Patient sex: M
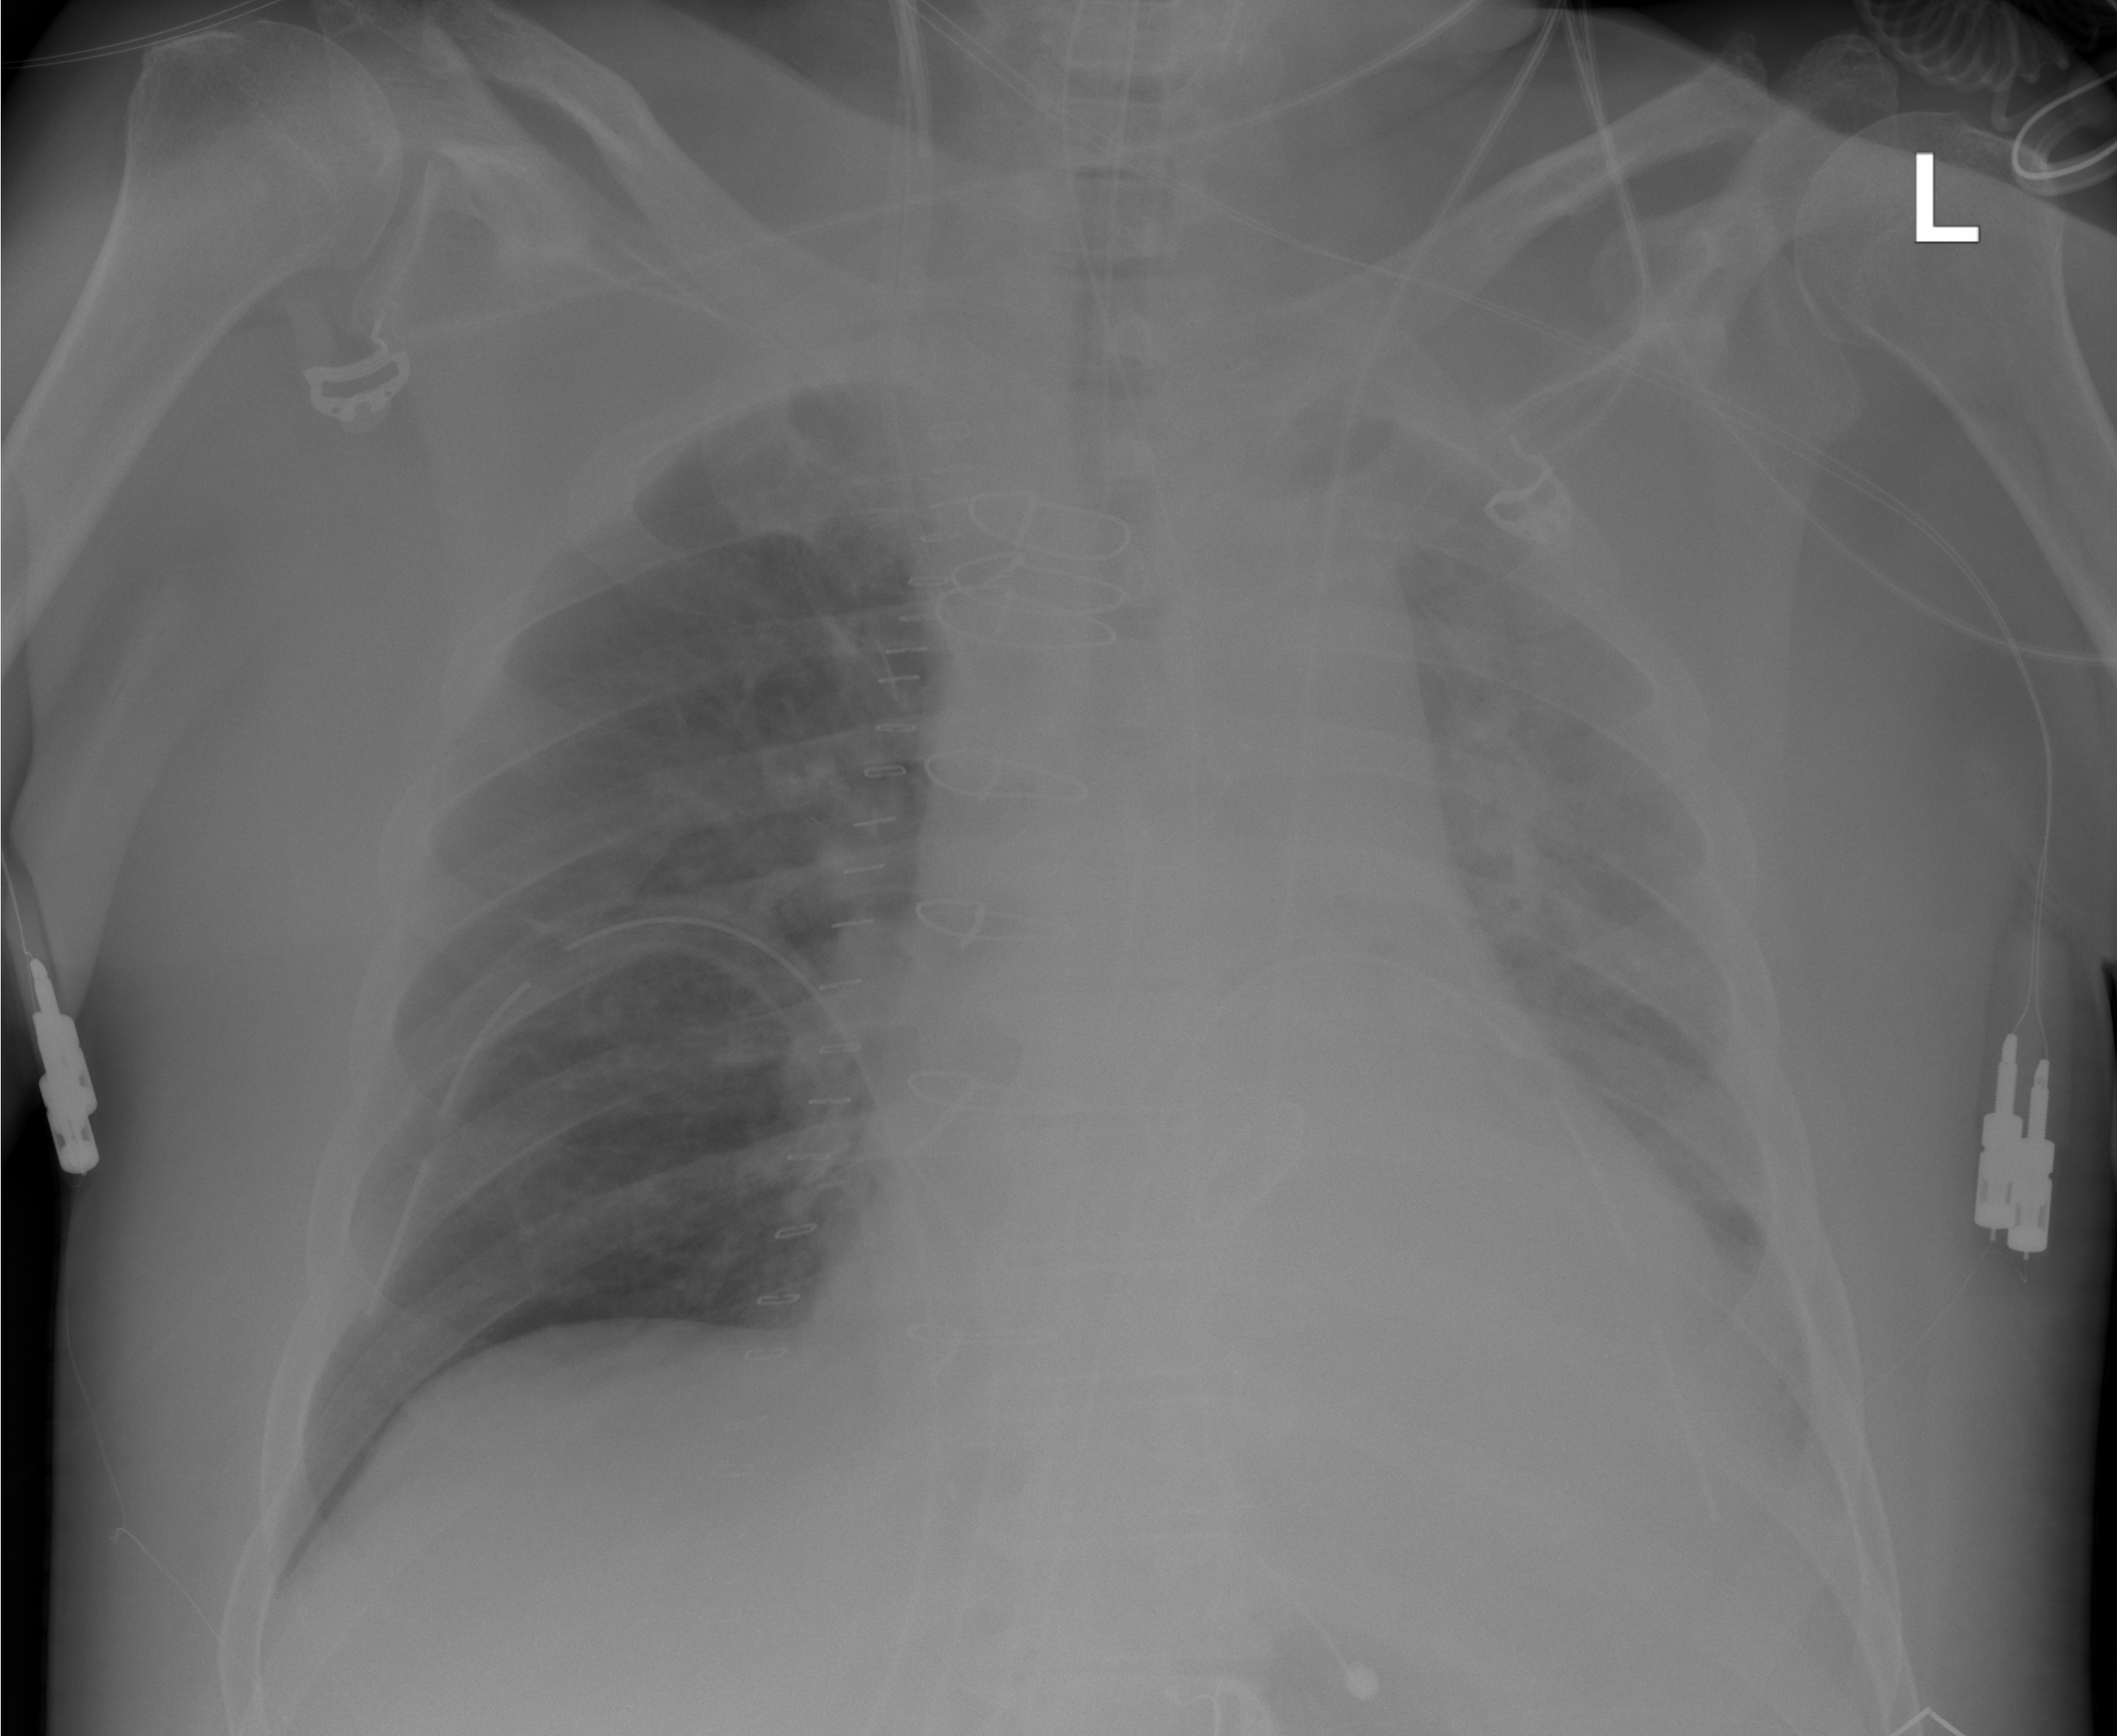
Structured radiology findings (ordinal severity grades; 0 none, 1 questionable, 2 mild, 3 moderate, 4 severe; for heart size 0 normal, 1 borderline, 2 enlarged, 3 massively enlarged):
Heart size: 2
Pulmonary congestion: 1
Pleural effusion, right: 0
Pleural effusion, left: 2
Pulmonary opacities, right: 1
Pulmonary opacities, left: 1
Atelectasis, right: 0
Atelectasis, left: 2